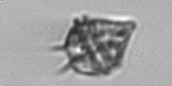
Label: Protoperidinium